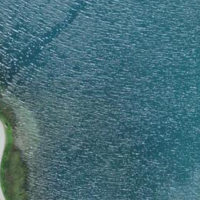
EUNIS habitat code: 14
Species observed at this site:
Fulica atra
Gavia pacifica
Aythya fuligula
Cinclus cinclus